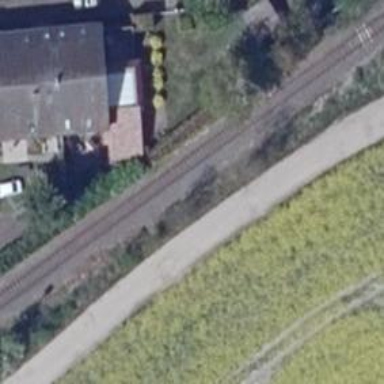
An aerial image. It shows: Compacted track with grade2 level.